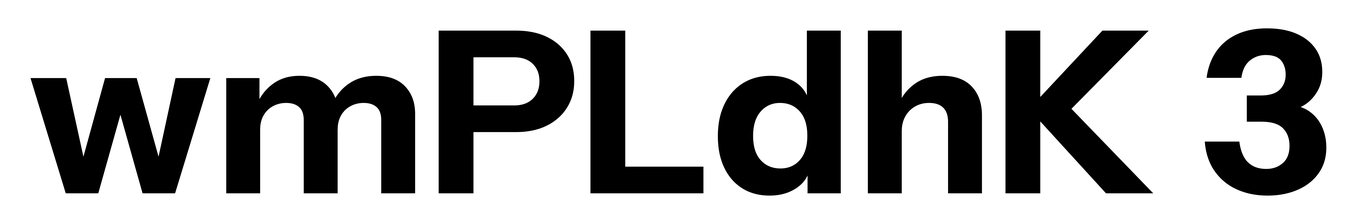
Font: InstrumentSans_Bold